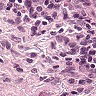
Metastatic tissue present: no